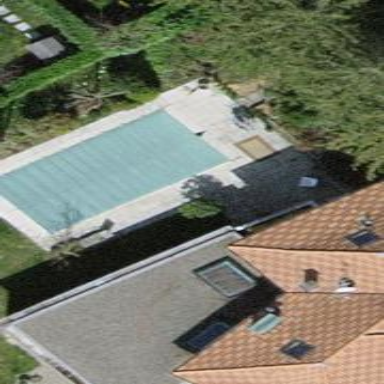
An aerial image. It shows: Swimming pool located in leisure land.